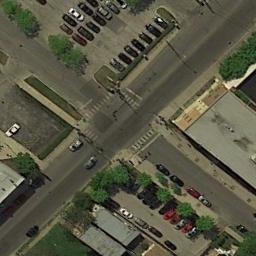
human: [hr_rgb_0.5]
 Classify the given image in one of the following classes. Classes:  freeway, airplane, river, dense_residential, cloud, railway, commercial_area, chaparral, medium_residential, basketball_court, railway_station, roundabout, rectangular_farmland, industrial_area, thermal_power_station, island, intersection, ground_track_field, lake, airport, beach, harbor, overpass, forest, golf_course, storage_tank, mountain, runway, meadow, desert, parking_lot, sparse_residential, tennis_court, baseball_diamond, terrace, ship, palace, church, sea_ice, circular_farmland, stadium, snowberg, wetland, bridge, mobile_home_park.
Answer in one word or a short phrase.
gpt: intersection